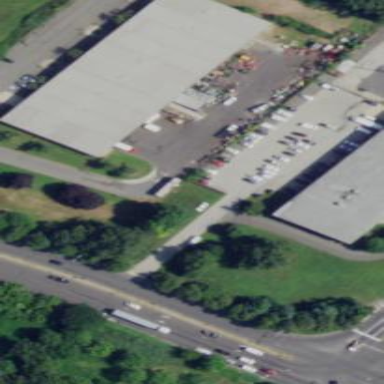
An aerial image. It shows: Warehouse building.